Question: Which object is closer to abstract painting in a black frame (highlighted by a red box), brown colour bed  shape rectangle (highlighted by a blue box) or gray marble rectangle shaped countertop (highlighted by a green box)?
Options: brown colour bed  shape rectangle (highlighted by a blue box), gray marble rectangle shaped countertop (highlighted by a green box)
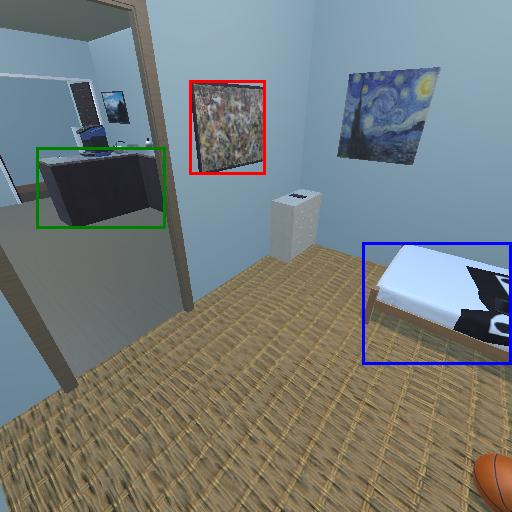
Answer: brown colour bed  shape rectangle (highlighted by a blue box)